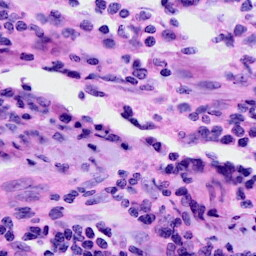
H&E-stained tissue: Cervix